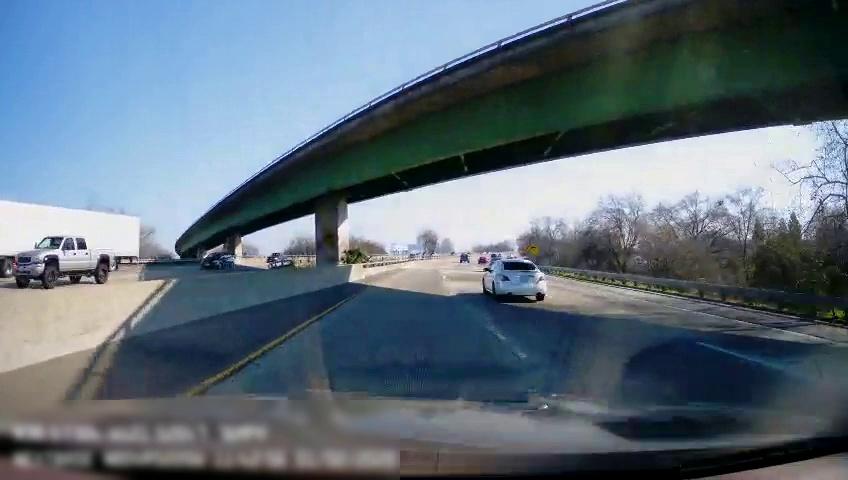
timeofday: Day
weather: Sunny
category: Drivable Space
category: Vehicles | Other LV
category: Vehicles | Truck
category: Vehicles | Car
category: Drivable Space
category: Vehicles | Car
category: Vehicles | Car
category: Vehicles | Truck
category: Lanes | Current Lane
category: Lanes | Current Lane
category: Lanes | Current Lane
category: Lanes | Alternate Lane
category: Traffic | Signs